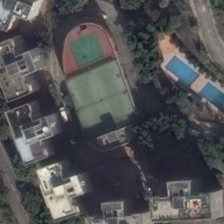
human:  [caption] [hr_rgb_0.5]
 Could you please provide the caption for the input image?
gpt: several buildings and some green trees are in a school .

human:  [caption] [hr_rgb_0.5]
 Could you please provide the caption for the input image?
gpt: several buildings and some green trees are in a school .

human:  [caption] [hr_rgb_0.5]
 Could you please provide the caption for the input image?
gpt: several buildings and some green trees are in a school .

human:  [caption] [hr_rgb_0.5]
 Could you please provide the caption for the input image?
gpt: several buildings and some green trees are in a school .

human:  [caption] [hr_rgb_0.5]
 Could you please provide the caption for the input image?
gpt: several buildings and some green trees are in a school .